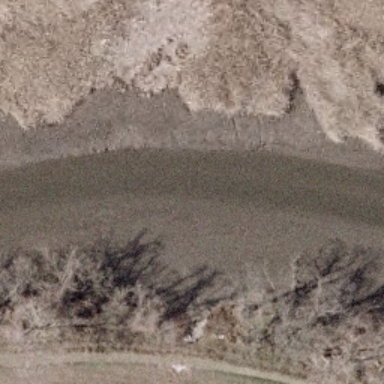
It is a river with plants wilted on both banks of the river .